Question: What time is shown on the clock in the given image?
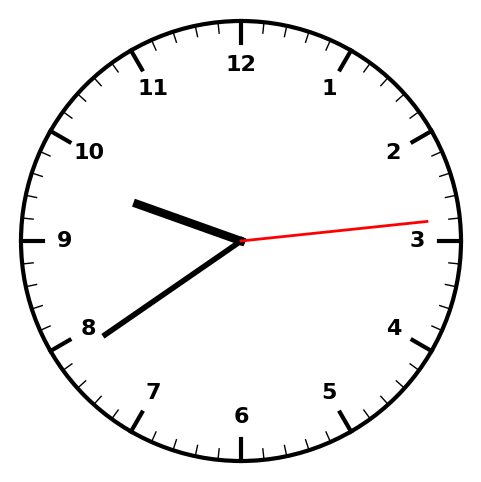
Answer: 09:39:14